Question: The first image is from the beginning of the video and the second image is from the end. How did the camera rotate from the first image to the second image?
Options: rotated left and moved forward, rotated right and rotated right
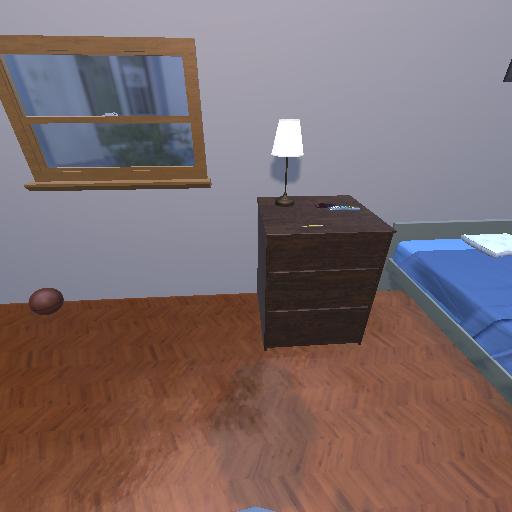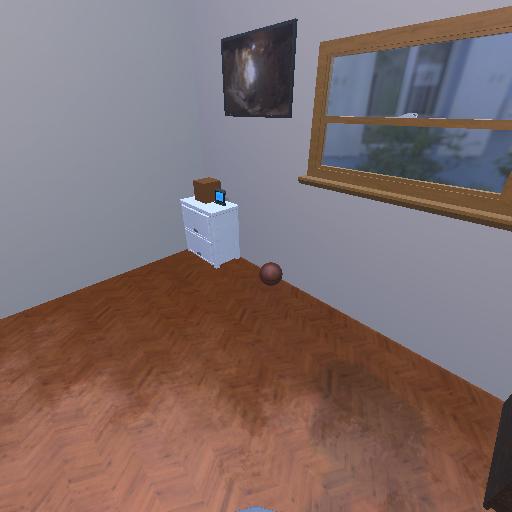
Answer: rotated left and moved forward